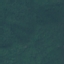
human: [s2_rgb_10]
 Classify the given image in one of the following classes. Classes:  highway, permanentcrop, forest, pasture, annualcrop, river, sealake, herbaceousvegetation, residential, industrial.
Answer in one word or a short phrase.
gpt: Forest